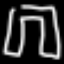
Label: pants